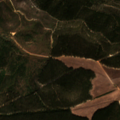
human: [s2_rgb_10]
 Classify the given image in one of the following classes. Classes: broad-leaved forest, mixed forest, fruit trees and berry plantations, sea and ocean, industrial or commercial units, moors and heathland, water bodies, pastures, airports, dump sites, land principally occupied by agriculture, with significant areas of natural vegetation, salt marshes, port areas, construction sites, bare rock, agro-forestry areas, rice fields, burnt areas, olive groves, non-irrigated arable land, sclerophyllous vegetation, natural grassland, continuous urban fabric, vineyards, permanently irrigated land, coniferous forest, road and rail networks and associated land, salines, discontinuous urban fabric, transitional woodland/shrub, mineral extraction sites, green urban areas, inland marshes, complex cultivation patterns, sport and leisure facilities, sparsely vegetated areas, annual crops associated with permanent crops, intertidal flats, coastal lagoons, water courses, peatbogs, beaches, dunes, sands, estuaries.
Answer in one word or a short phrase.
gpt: non-irrigated arable land, complex cultivation patterns, broad-leaved forest, transitional woodland/shrub